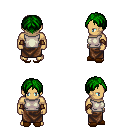
a pixel art fantasy rpg character, male body template, human, tanned skin, white sleeveless shirt, robe skirt, green parted hairstyle, leather bracers, brown slippers, four views (front, back, left, right), 2x2 character sprite sheet, small pixel art, hard edges, no anti-aliasing